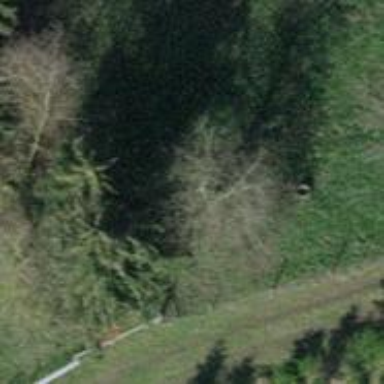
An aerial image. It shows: Single tag "natural: tree."